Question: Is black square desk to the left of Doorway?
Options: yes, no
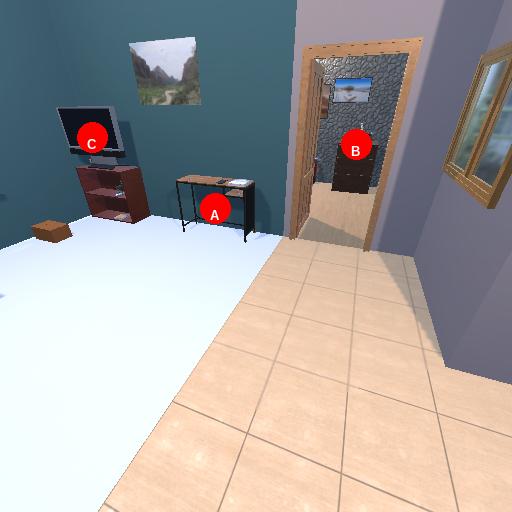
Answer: yes